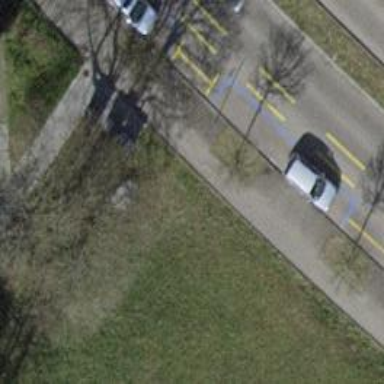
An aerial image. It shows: Avenue of trees.